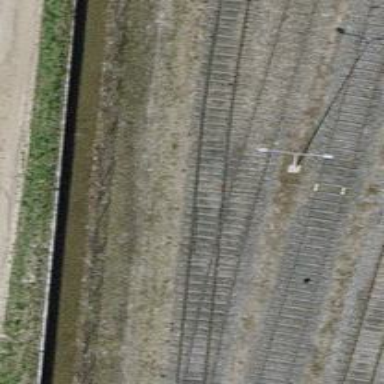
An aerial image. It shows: Single-track railway siding.